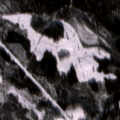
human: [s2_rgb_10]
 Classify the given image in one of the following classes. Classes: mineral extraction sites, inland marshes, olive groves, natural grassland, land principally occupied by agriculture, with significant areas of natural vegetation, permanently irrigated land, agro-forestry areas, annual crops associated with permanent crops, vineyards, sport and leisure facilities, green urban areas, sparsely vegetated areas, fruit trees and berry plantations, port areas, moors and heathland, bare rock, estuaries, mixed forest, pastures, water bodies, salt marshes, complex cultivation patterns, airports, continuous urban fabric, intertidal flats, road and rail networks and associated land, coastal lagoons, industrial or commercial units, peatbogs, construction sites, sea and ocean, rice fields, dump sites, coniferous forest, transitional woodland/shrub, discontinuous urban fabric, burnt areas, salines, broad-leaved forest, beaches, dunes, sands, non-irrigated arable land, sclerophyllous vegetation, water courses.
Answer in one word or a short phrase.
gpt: coniferous forest, mixed forest, transitional woodland/shrub